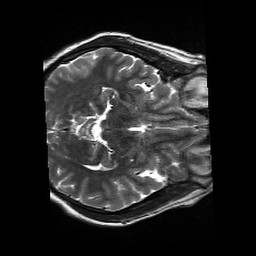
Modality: T2w
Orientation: axial
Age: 19
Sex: male